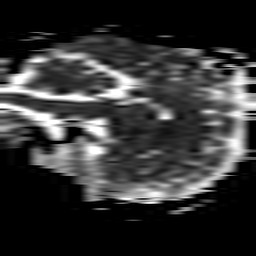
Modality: ADC
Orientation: sagittal
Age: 46
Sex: female
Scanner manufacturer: philips
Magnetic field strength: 3 T
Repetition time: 3.089 s
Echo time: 0.076 s